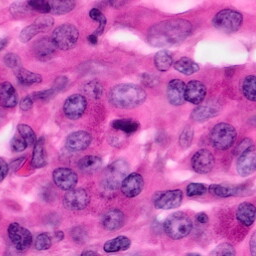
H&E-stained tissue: Pancreatic